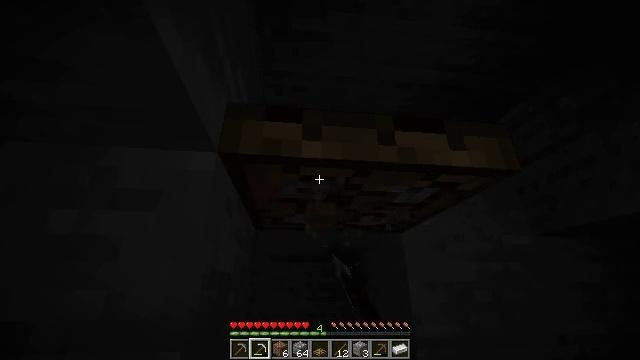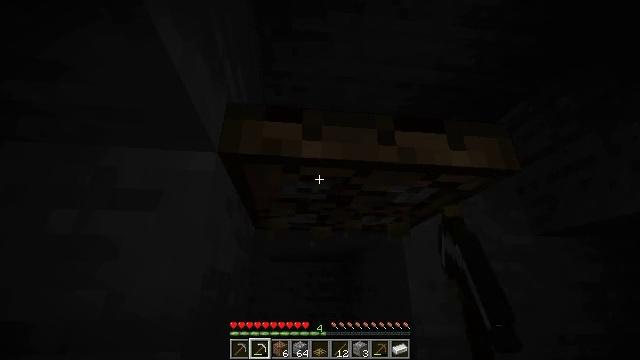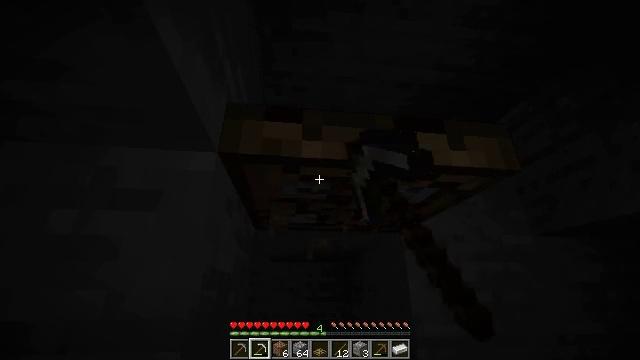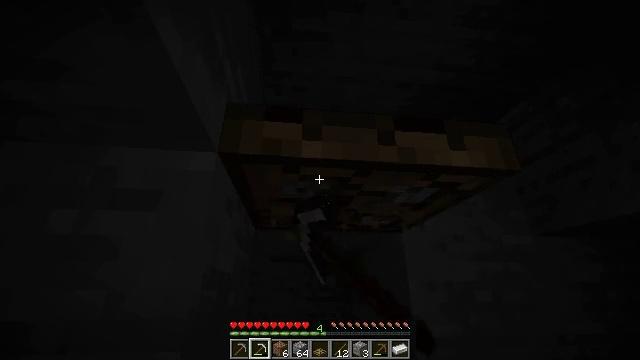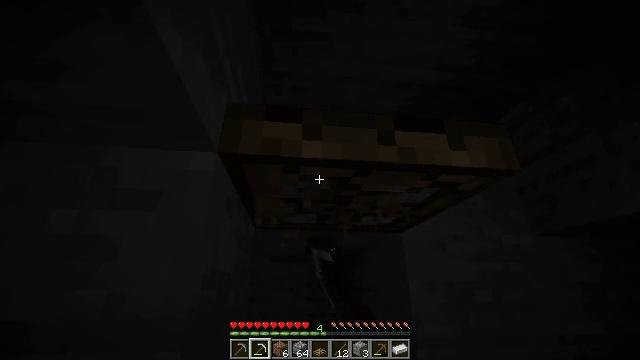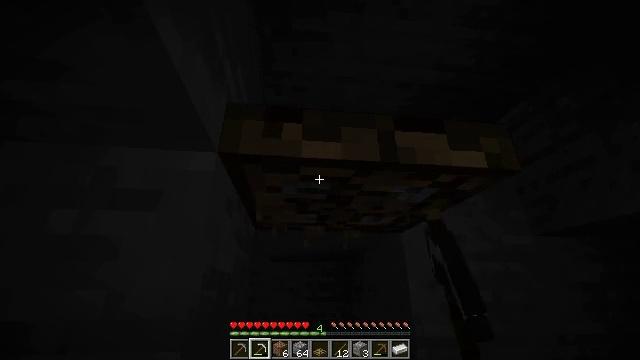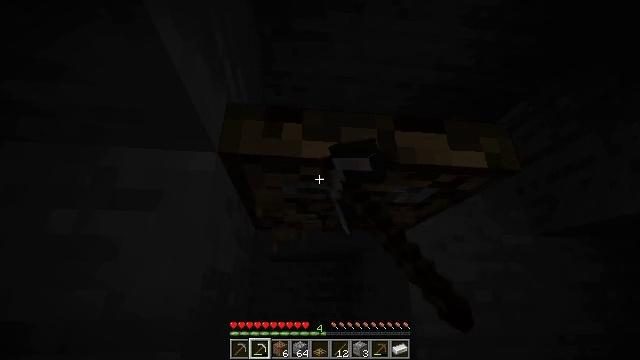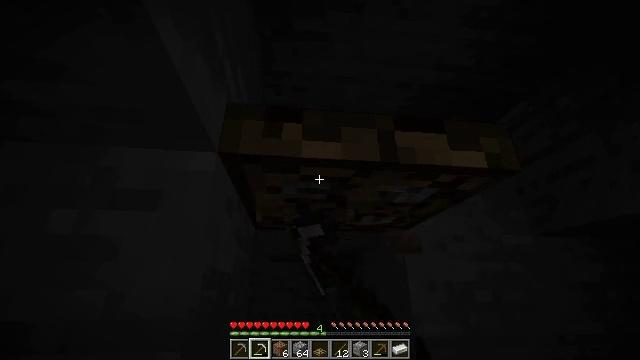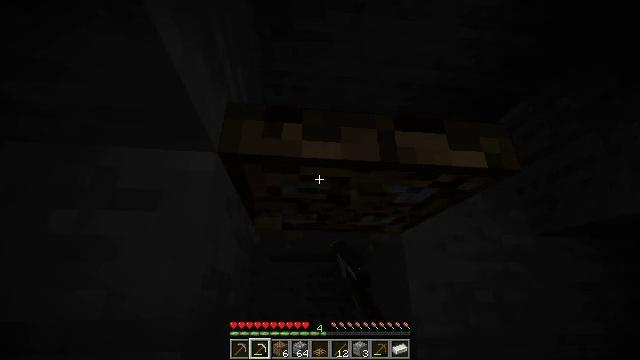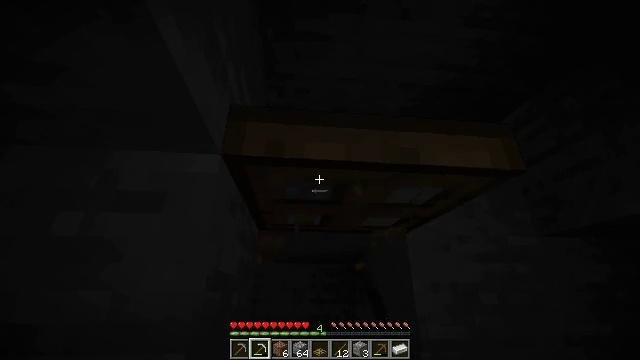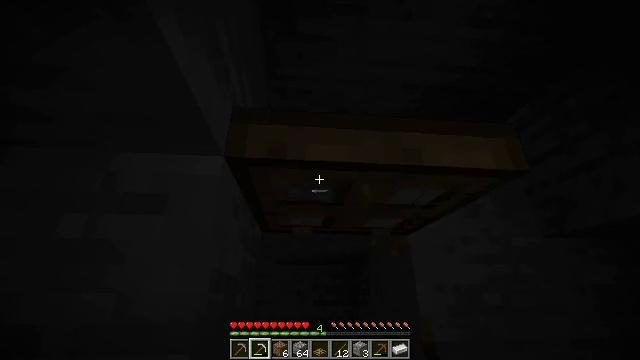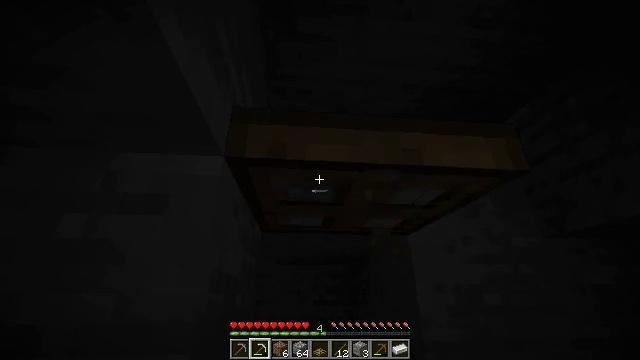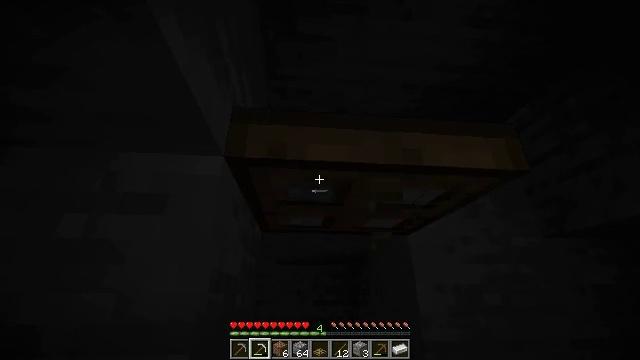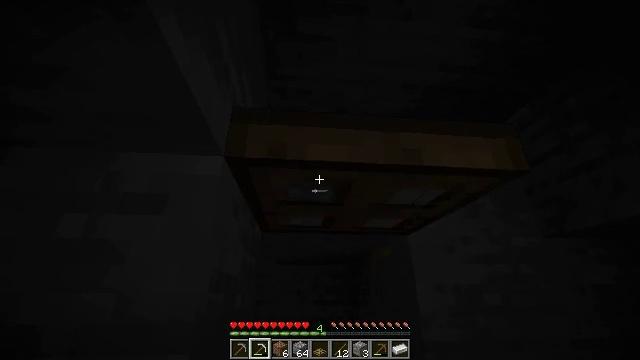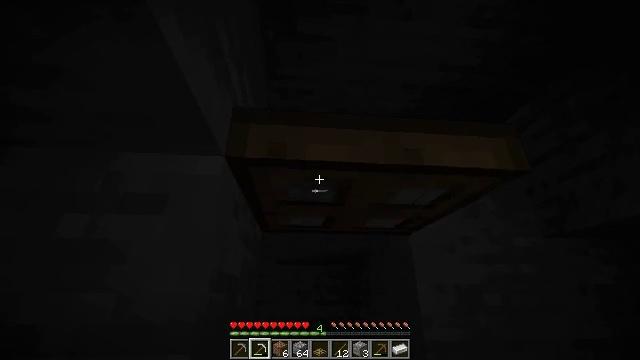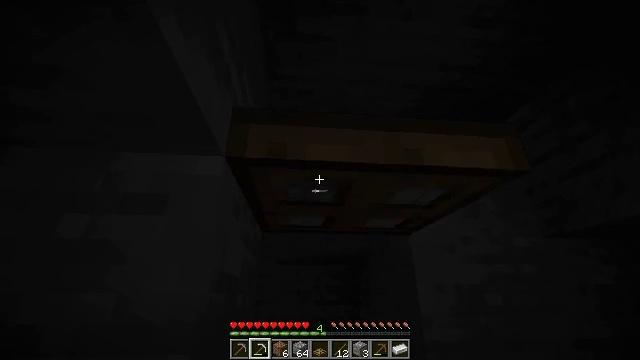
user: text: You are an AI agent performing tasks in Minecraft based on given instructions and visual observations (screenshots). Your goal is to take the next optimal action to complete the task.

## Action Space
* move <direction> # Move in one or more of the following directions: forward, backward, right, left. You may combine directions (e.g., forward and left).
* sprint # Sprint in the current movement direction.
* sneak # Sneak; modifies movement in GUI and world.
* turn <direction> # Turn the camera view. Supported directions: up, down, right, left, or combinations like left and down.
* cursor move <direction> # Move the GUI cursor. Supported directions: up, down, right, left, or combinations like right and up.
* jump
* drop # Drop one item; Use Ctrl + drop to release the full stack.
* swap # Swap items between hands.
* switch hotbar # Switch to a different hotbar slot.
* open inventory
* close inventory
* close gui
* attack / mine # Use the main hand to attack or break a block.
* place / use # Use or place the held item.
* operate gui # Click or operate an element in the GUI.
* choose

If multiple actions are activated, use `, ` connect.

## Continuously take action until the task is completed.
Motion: motion action
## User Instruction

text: Collect the oak trapdoor for re-use.
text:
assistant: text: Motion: attack / mine
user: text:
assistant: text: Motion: attack / mine
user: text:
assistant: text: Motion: attack / mine
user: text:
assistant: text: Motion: attack / mine
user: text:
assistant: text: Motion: attack / mine
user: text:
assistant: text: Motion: attack / mine
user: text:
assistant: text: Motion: attack / mine
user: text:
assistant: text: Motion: attack / mine
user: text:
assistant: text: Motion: no_op
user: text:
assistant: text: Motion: no_op
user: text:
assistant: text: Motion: no_op
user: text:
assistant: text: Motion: no_op
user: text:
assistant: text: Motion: no_op
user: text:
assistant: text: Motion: no_op
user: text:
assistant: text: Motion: no_op
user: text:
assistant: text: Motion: no_op
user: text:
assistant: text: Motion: turn left
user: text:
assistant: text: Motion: turn left
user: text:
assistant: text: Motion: attack / mine
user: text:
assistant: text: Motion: attack / mine
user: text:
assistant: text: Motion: attack / mine
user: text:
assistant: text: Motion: attack / mine
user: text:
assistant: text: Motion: attack / mine
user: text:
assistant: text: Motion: attack / mine
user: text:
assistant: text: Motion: attack / mine
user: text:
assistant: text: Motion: attack / mine
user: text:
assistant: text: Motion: attack / mine
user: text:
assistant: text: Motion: attack / mine
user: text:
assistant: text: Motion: attack / mine
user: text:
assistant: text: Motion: attack / mine